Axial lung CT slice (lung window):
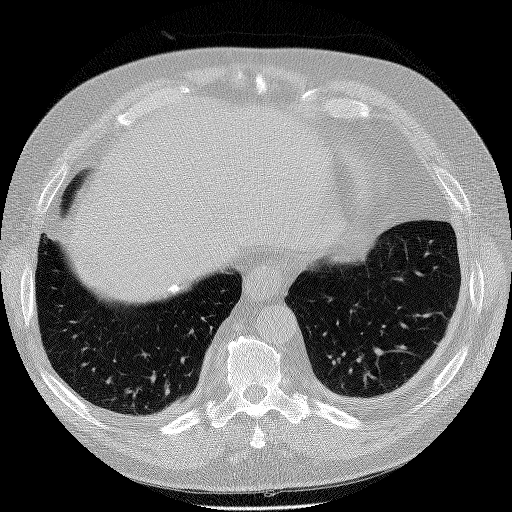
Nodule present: no